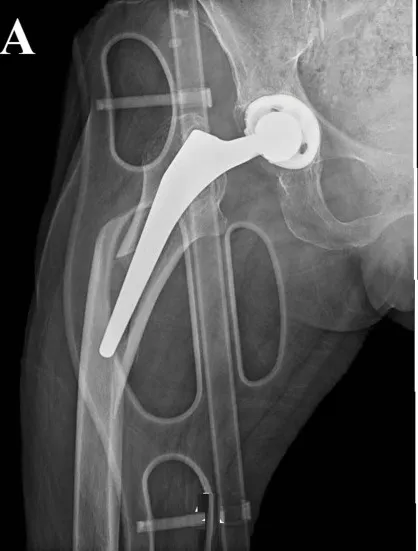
Vancouver B2, Case three. A spiroid fracture located at the femur level, accompanied by an unstable femoral stem.
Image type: radiology (x_ray)